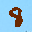
Label: 8